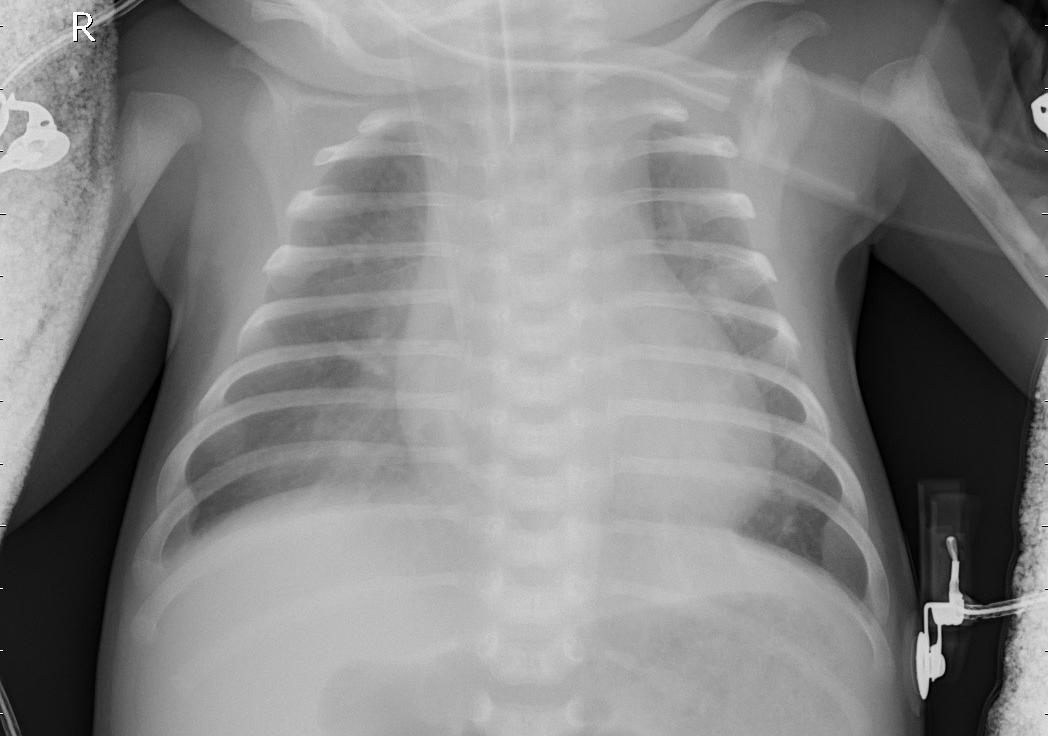
Diagnosis: PNEUMONIA